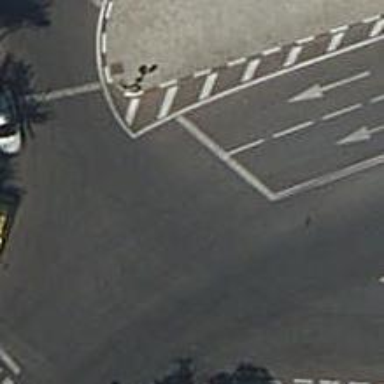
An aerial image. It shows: Road with traffic signals.